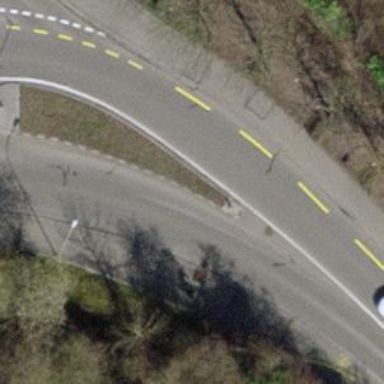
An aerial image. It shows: Secondary road with asphalt surface. There is separate sidewalk and dedicated cycle lane on the left.